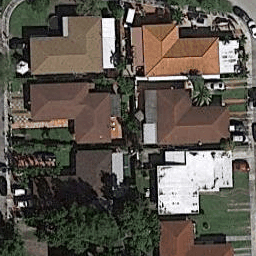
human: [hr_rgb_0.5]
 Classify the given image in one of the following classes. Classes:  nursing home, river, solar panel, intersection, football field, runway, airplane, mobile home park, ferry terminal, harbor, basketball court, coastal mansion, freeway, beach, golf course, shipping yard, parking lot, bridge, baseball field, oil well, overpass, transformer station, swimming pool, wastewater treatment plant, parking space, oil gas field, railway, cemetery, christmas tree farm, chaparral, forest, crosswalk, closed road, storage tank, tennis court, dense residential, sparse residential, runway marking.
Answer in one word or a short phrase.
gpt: dense residential